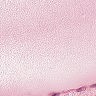
Metastatic tissue present: no